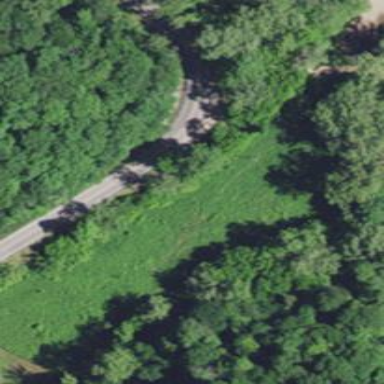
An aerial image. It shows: Secondary road.